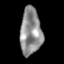
Tissue: lung
Cell type: Pericytes
Senescence score: 0.553
Nuclear area (px): 985
Mean DAPI intensity: 143.417